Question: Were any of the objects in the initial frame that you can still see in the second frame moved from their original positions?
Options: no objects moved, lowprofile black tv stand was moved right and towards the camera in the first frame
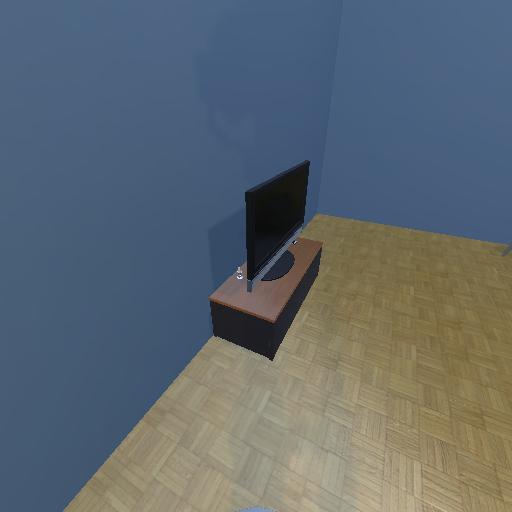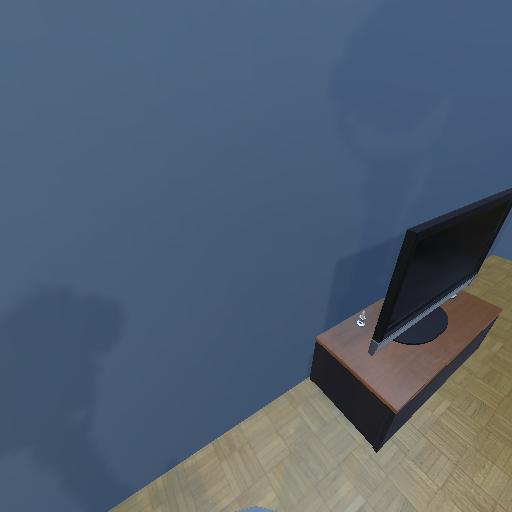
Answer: no objects moved